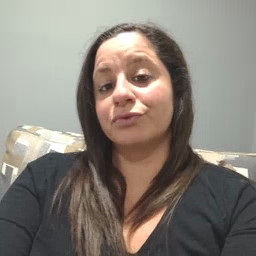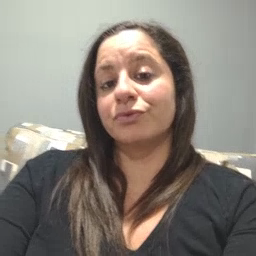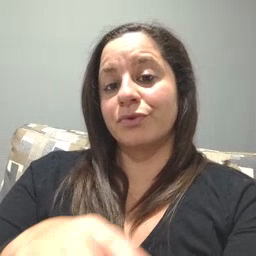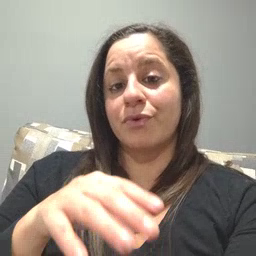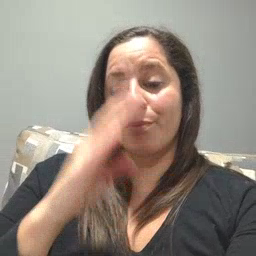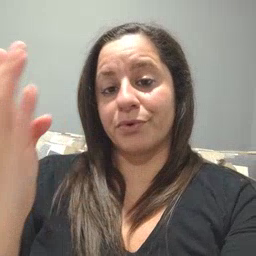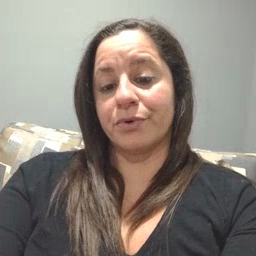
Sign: open